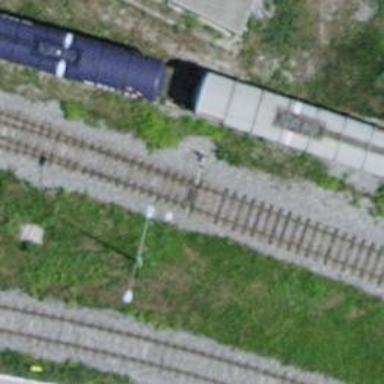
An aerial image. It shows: Railway switch.